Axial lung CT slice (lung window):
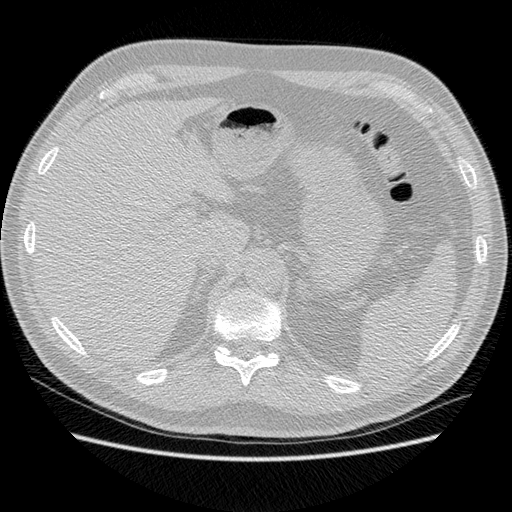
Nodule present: no